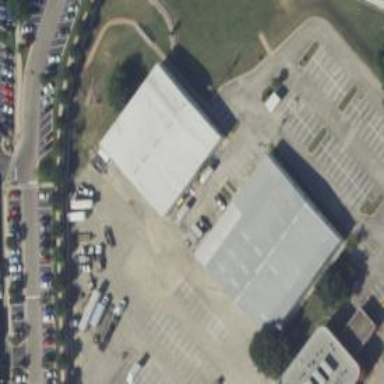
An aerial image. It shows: Hangar building.